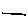
Label: line